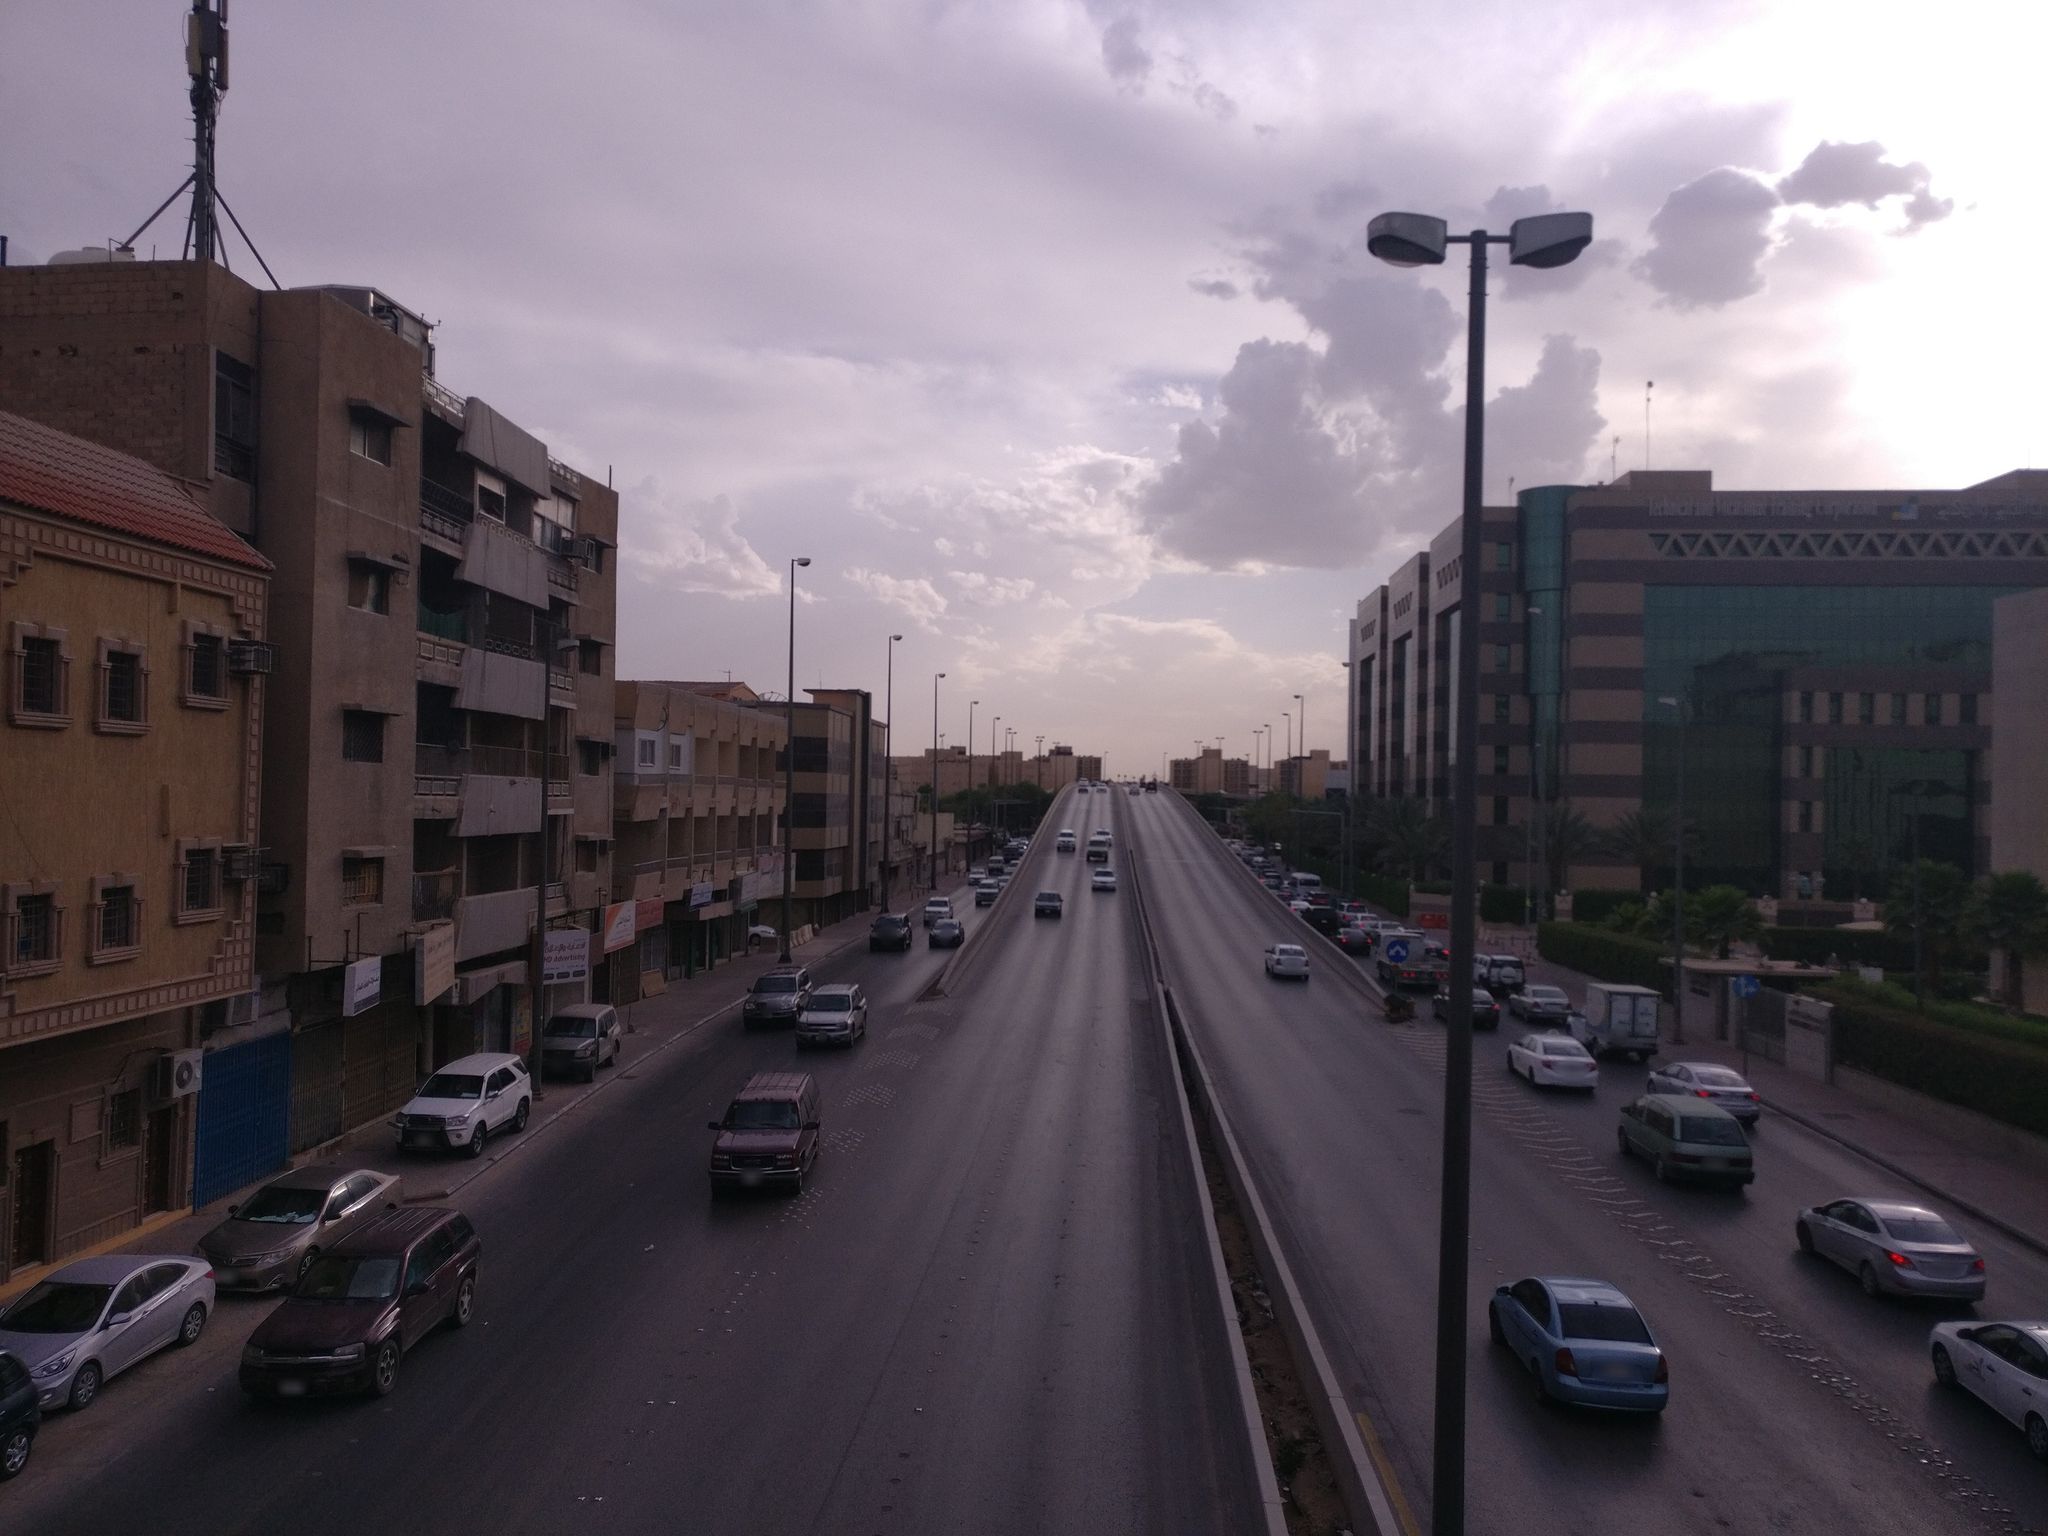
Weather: cloudy
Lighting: dusk/dawn
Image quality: good
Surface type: cycling surface
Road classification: steps, path, residential
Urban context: urban centre
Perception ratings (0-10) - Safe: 4.79, Lively: 8.42, Beautiful: 6.35, Boring: 0.55, Depressing: 6.87, Wealthy: 2.83